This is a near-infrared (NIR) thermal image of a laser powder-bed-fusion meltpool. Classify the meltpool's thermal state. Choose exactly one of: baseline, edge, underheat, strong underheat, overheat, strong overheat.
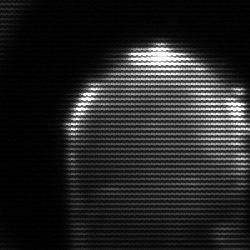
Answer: edge